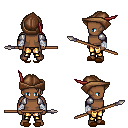
a pixel art fantasy rpg character, male body template, human, dark skin, steel arm armor, gold greaves, blonde long mohawk hairstyle, leather cap, white cloth bandages, brown slippers, spear, four views (front, back, left, right), 2x2 character sprite sheet, small pixel art, hard edges, no anti-aliasing